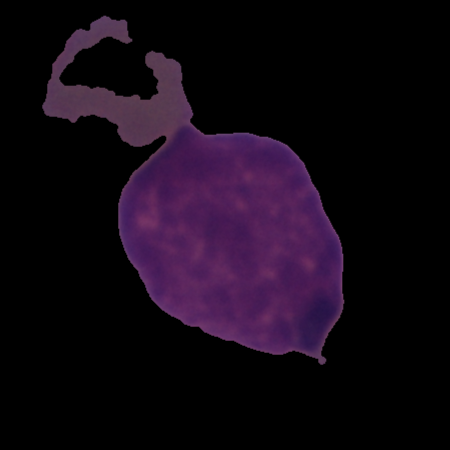
Label: cancer